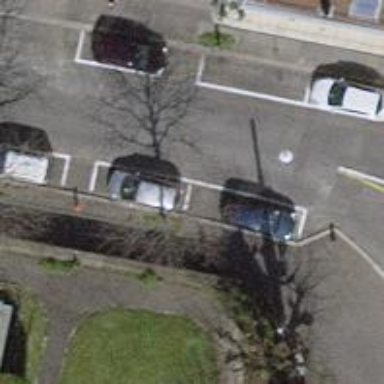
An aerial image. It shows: Motorcycle parking area.